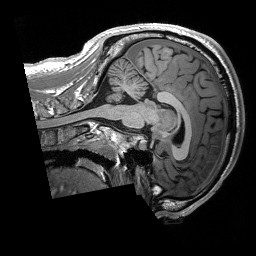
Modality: T1w
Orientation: sagittal
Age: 23
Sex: female
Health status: healthy
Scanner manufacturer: siemens
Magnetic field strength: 3 T
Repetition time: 2.53 s
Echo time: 0.00227 s